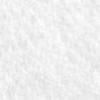
Label: no_change